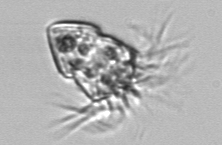
Label: Strombidium_inclinatum